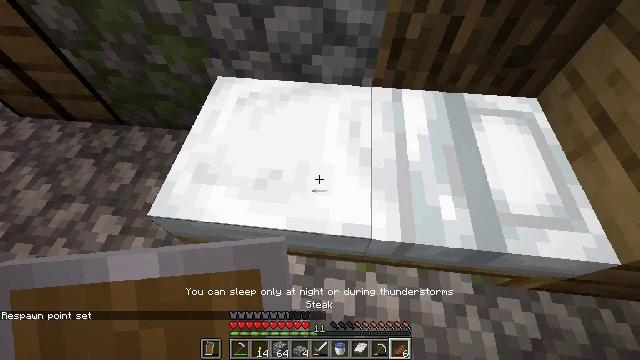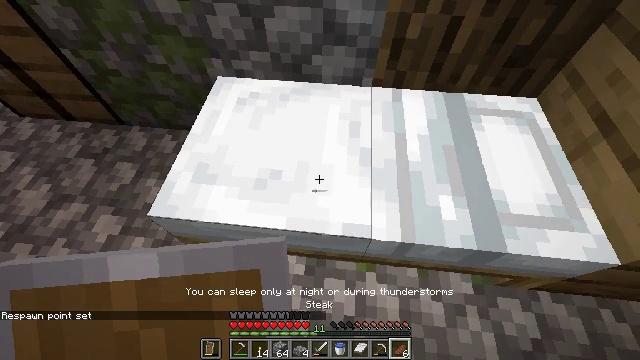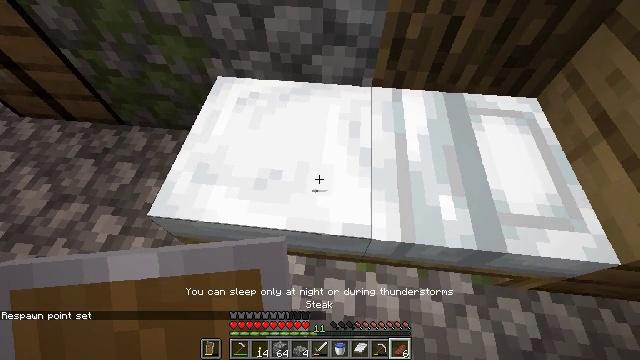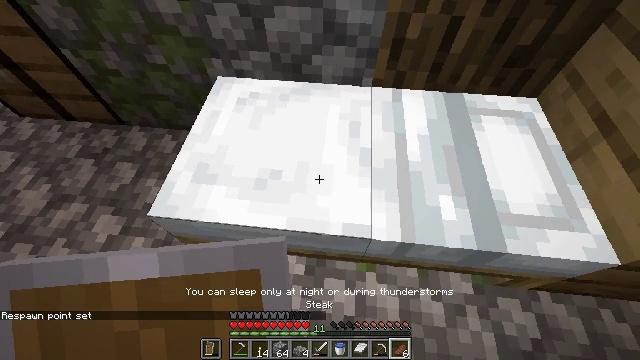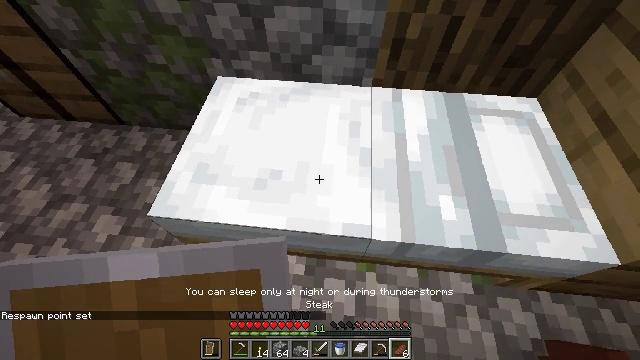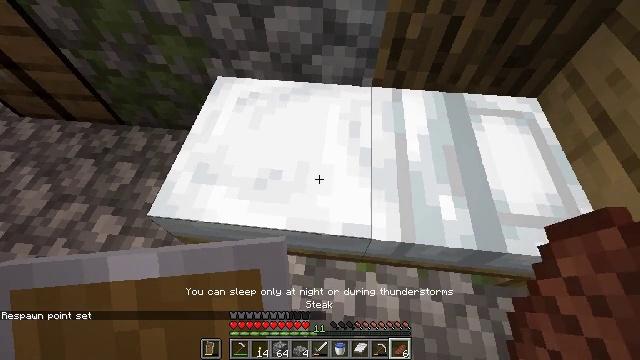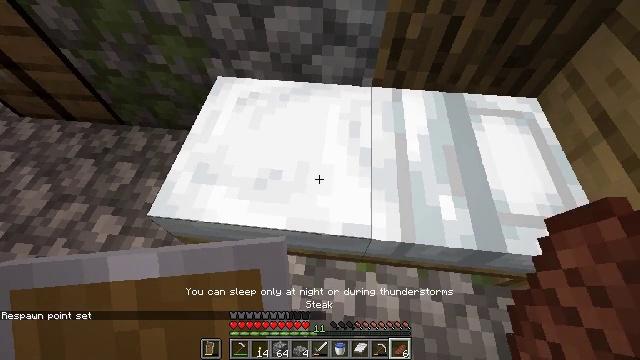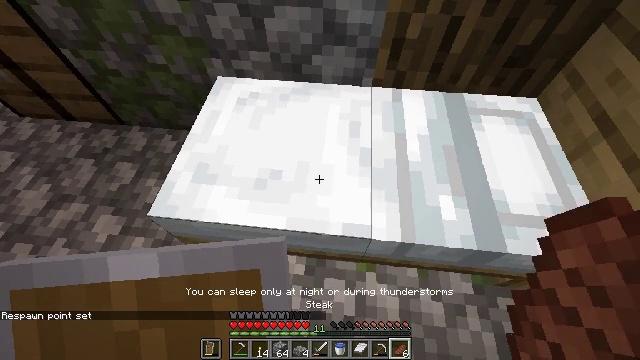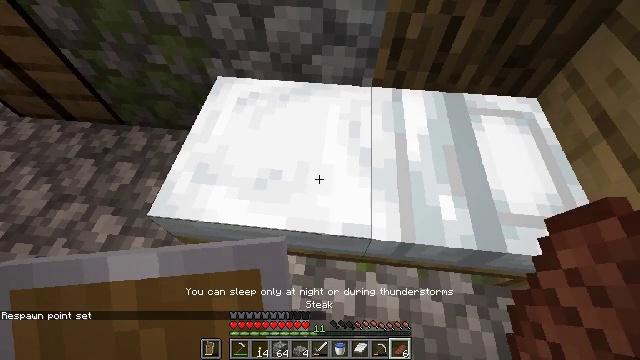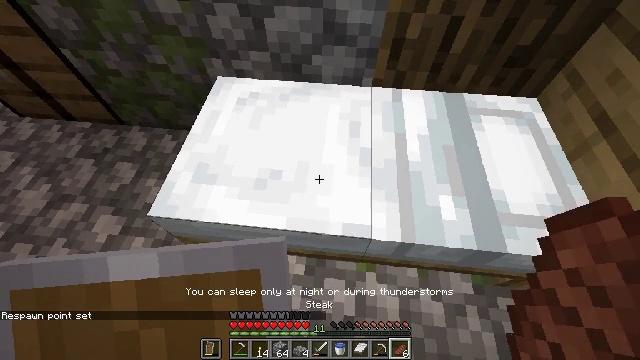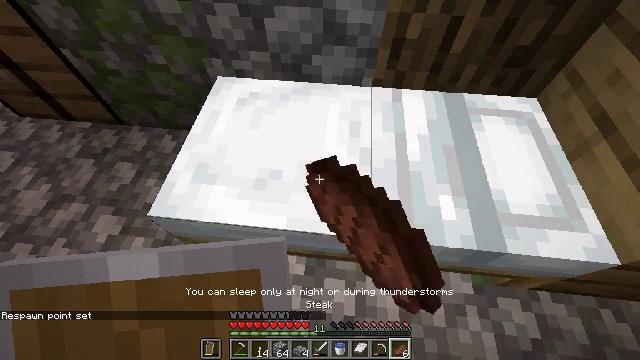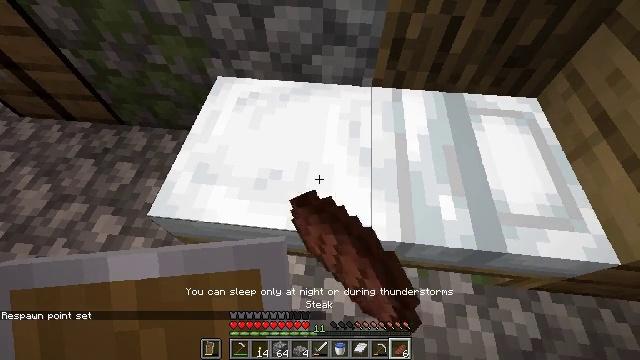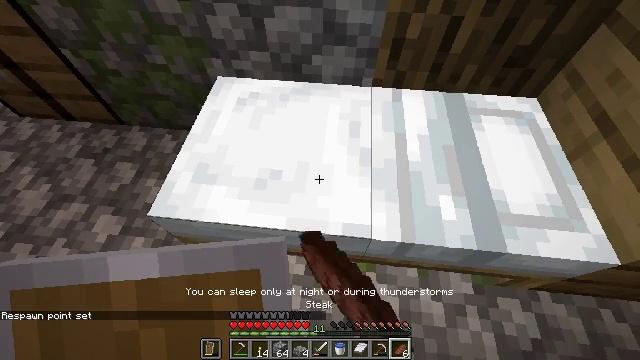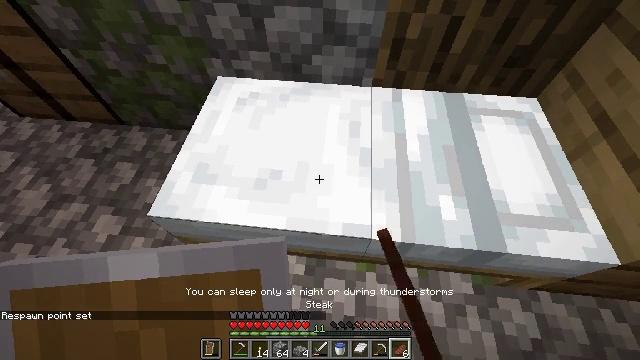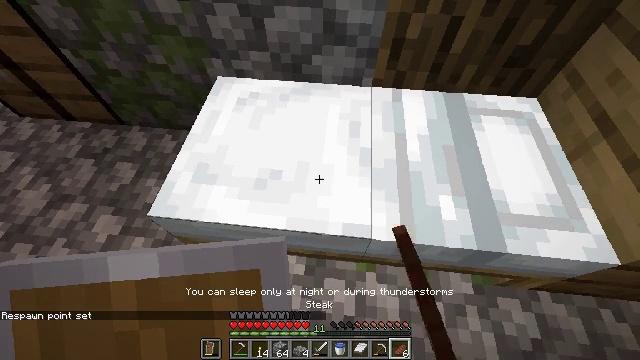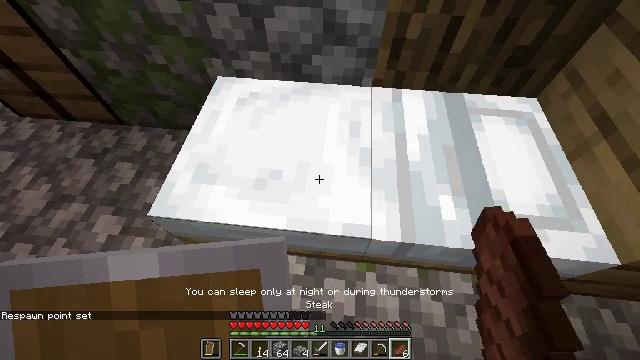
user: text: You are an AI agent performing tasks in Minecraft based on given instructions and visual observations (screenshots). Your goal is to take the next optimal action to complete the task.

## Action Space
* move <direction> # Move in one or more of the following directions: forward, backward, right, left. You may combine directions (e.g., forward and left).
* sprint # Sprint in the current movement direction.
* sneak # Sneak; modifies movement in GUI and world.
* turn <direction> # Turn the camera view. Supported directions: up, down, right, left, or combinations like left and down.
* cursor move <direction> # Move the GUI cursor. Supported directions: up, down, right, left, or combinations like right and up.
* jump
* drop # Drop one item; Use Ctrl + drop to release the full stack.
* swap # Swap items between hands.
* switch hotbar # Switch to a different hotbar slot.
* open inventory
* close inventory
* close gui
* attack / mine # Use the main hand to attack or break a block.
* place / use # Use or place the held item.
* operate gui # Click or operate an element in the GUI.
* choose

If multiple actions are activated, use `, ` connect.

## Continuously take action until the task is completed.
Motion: motion action
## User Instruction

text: Break the farmland to revert it to dirt.
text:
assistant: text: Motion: no_op
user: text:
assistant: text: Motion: no_op
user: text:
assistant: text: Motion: no_op
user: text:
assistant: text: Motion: use / place
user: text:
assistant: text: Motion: use / place
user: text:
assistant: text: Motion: use / place
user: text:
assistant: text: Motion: no_op
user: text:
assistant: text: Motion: no_op
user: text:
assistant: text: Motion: no_op
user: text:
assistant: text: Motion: no_op
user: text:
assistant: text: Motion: no_op
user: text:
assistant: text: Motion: no_op
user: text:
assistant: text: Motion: no_op
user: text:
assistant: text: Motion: no_op
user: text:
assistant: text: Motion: no_op
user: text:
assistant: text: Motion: no_op
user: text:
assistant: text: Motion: no_op
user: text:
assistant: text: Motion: no_op
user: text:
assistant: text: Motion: no_op
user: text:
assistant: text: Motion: no_op
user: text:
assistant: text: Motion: no_op
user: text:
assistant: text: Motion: no_op
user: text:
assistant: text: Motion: no_op
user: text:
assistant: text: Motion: no_op
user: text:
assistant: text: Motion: no_op
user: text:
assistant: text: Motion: no_op
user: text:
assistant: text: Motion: no_op
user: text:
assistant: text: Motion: no_op
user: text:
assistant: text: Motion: no_op
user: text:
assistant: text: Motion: no_op